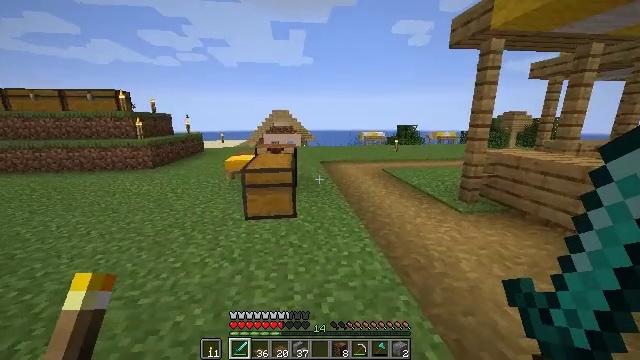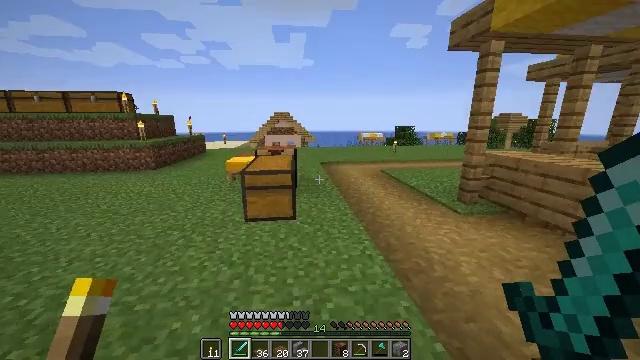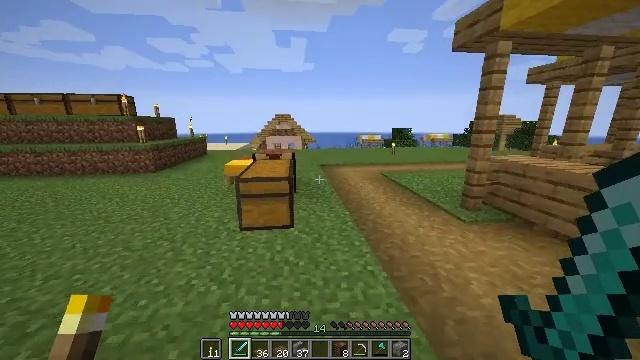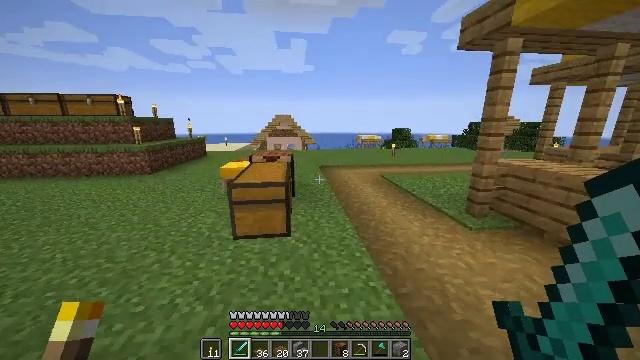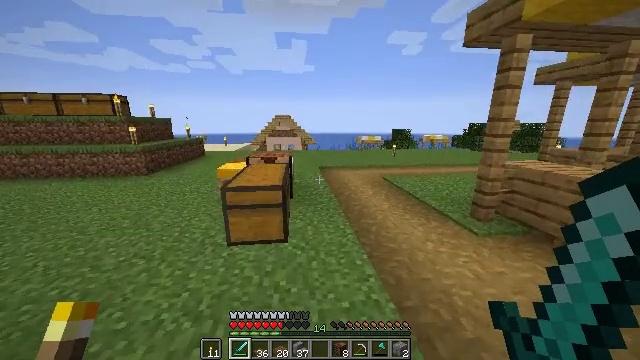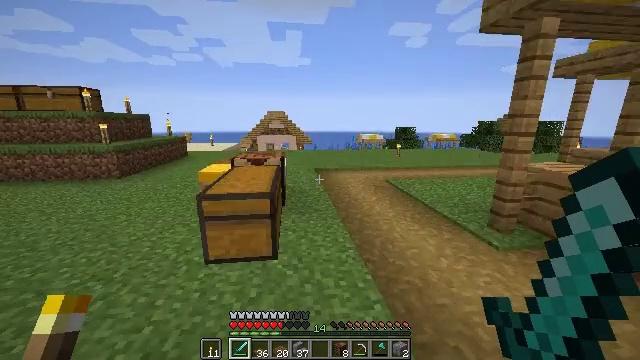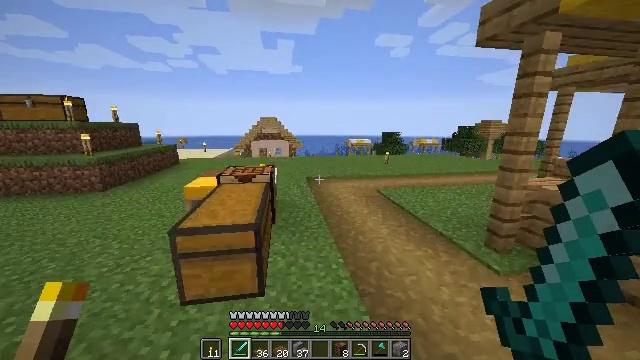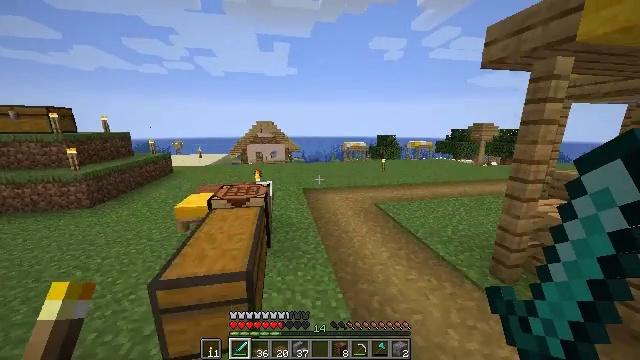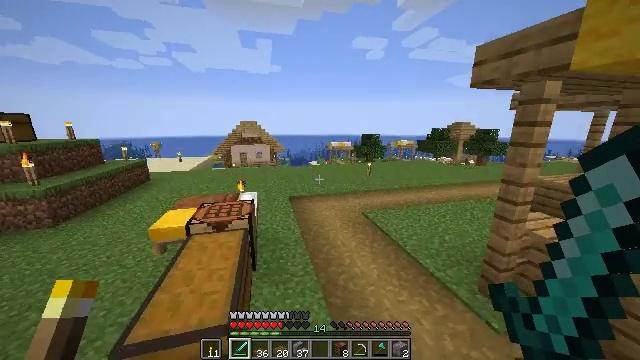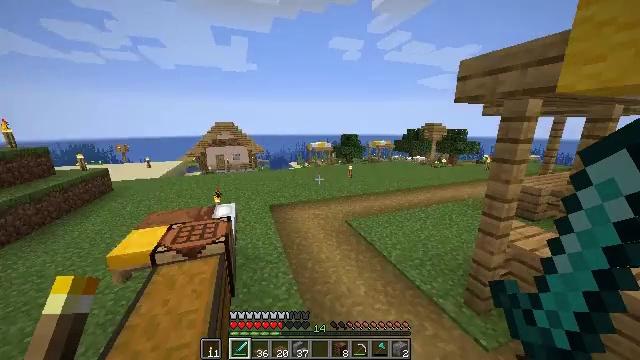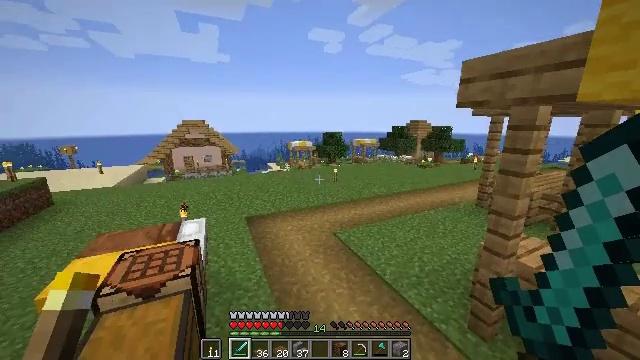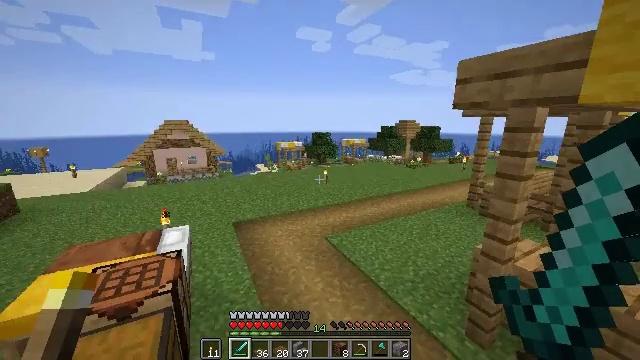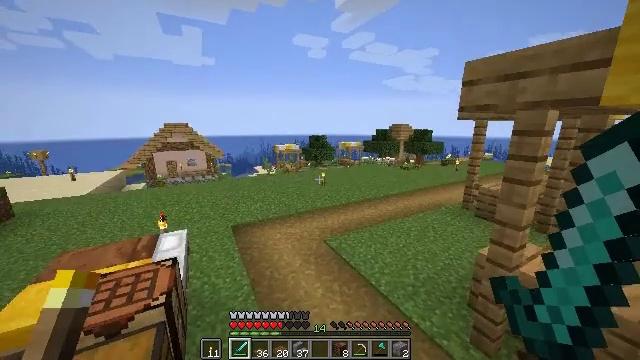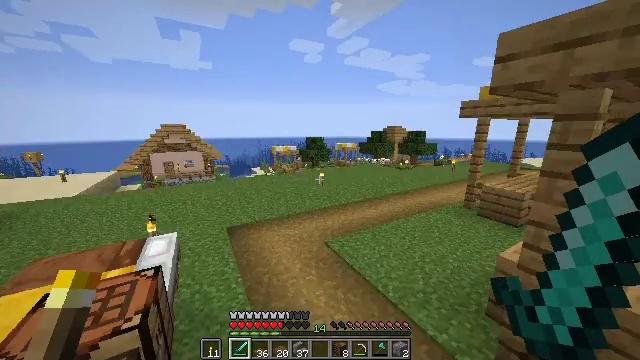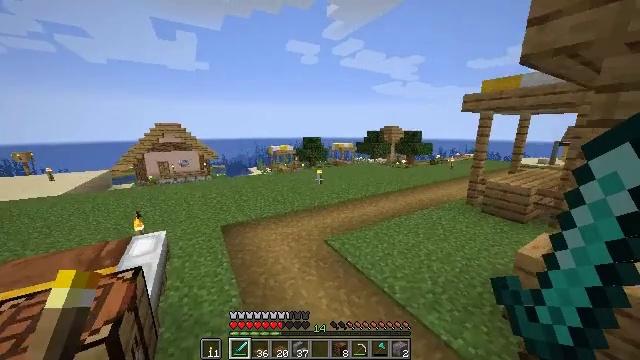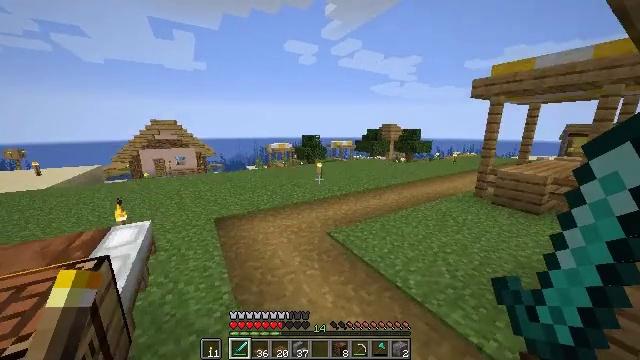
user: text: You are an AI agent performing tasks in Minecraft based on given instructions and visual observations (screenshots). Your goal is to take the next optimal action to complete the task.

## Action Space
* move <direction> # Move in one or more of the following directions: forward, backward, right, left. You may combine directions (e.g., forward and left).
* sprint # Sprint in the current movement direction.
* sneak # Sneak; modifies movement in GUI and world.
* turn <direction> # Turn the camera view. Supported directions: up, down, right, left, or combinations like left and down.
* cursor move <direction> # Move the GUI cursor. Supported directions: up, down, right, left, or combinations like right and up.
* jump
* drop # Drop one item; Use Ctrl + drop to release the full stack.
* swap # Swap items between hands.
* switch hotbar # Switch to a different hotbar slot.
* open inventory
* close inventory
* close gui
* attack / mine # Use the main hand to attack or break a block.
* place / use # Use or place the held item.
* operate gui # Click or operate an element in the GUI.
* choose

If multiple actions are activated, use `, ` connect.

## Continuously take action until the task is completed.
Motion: motion action
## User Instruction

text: Break the mature wheat plants.
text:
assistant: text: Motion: move forward, sprint
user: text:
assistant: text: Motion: move forward, sprint
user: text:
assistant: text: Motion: move forward
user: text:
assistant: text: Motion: move forward
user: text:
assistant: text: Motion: move forward
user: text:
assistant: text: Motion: move forward, turn right, jump
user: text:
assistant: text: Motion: move forward, turn right, jump
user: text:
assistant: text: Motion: move forward, turn right, jump
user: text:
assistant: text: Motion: move forward, turn right, jump
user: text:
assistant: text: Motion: move forward, turn right, jump
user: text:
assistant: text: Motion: move forward, turn right, jump
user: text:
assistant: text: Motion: move forward, jump
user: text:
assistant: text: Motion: move forward, turn right, jump
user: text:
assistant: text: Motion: move forward, jump
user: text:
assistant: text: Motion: move forward, jump
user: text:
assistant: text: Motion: move forward, turn right, jump
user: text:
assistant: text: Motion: move forward, sprint, turn right, jump
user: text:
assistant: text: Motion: move forward, sprint, turn right, jump
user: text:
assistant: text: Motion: move forward, sprint, turn right, jump
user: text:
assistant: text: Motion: move forward, turn right, jump
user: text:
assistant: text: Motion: move forward, jump
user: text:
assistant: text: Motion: move forward, jump
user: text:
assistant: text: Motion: move forward, turn right, jump
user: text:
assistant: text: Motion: move forward, turn right, jump
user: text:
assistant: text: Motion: move forward, turn right, jump
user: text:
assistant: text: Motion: move forward, turn right, jump
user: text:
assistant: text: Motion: move forward, turn right, jump
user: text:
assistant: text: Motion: move forward, sprint, jump
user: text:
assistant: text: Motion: move forward, sprint, jump
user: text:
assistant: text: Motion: move forward, sprint, jump